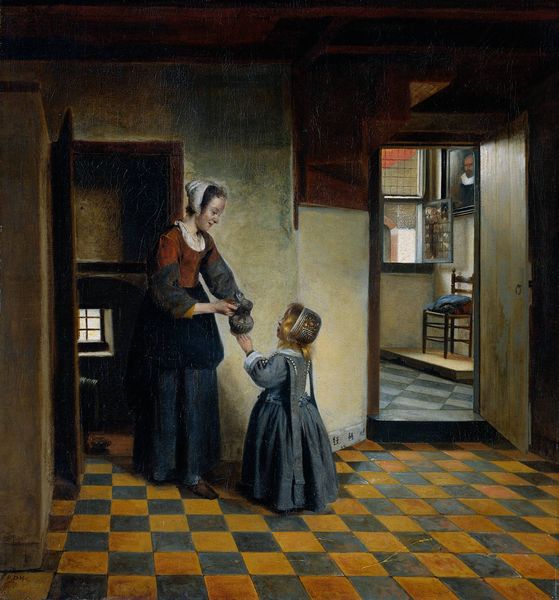
Titel: Frau mit einem Kind in der Vorratskammer
Künstler: Pieter de Hooch
Standort: Amsterdam
Institution: Rijksmuseum
Schlagwörter: blau, dunkel, flügel, mann, schatten, weiß, gelb, impressionismus, menschen, mädchen, ocker, braun, fenster, frau, glas, grau, hell, holz, hut, kariert, kleid, kleider, licht, orange, raum, schwarz, stuhl, stühle, tür, zimmer, dame, haus, rot, haube, karo, malerei, muster, rock, schachbrett, schachbrettmuster, alt, mütze, wand, barock, kleidung, kragen, mensch, bild, bildnis, holland, innenraum, niederlande, porträt, öl, boden, interieur, realismus, decke, innen, kind, mutter, tochter, genre, sack, krug, aussicht, kopfbedeckung, magd, wohnzimmer, genrebild, genremalerei, perspektive, pflaster, türen, fußboden, bündel, sprossenfenster, hof, türe, karre, fliessen, kissen, weiblich, wohnung, balken, innenansicht, stufe, kammer, wände, keller, offen, amme, geld, symmetrisch, geben, fliesen, bürger, vermeer, beutel, chardin, de hooch, fliese, flur, genreszene, geschenk, hallo, hauben, hausfrau, holzdecke, hooch, häubchen, kachel, kacheln, kassettenboden, kinderfrau, mosaik, mutter und kind, niederländisch, perspektivw, reichen, räume, säckchen, süsses, tasche, türstock, treppenhaus, geldbeutel, traditionell, übergeben, 17. jahrhundert, schbrett, gerscchenk, bgsaj